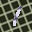
Label: 1